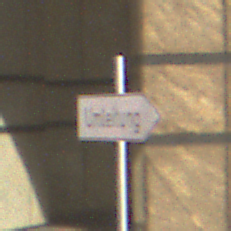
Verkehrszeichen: UmleitungswegweiserRechtsweisend
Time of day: MorningAfternoon
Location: Outdoor (Urban)
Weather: PartlyCloudy
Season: NotSpecified
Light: Natural